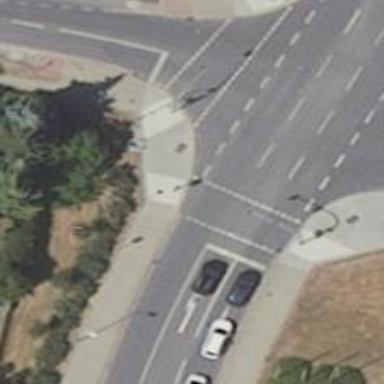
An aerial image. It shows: Asphalt footway with marked crossing equipped with traffic signals.